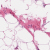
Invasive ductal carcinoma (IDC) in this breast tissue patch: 0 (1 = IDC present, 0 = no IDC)